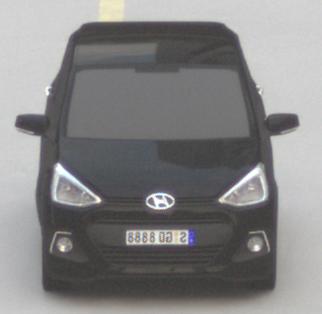
Make: Hyundai
Model: i10
Detailed model: Gen. 2
Model produced from: 2013
Model produced until: 2019
Doors: 5
Color: black
Road condition: dry road
Daytime: morning or afternoon
Contrast: low contrast